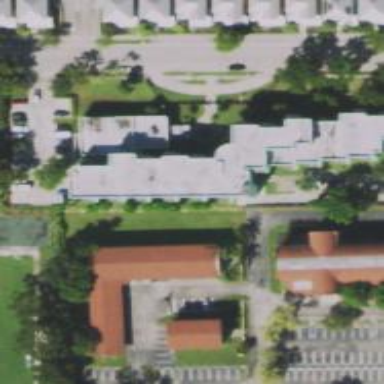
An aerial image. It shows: Kindergarten.